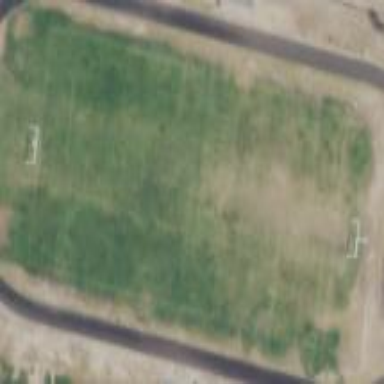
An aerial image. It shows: American football pitch.